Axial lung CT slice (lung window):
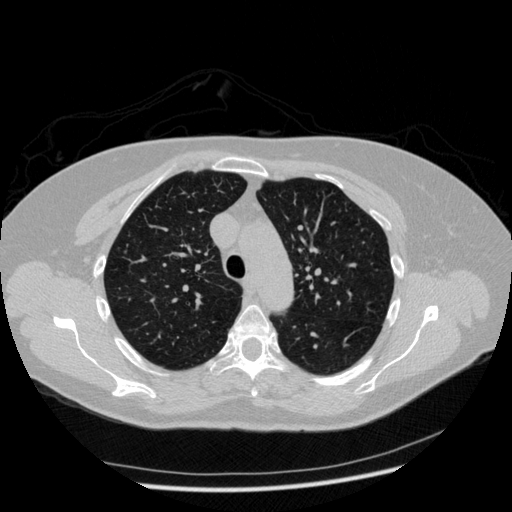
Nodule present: no